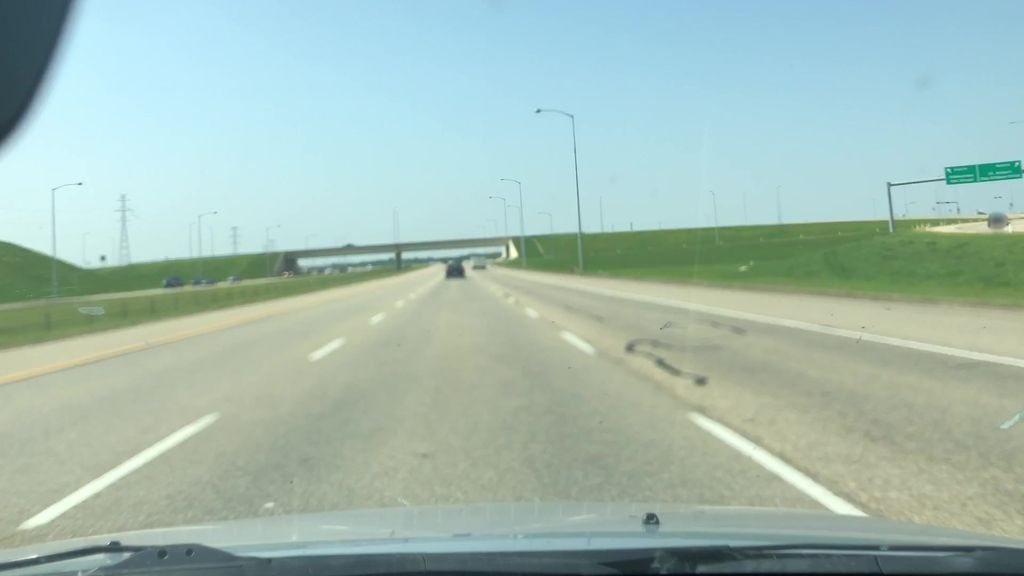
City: edmonton